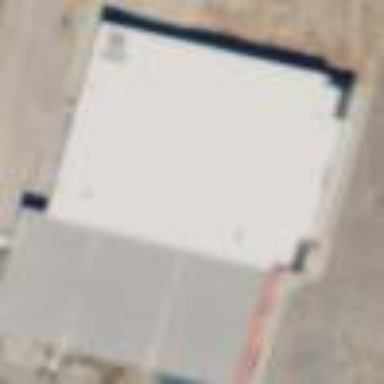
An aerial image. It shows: Retail building.